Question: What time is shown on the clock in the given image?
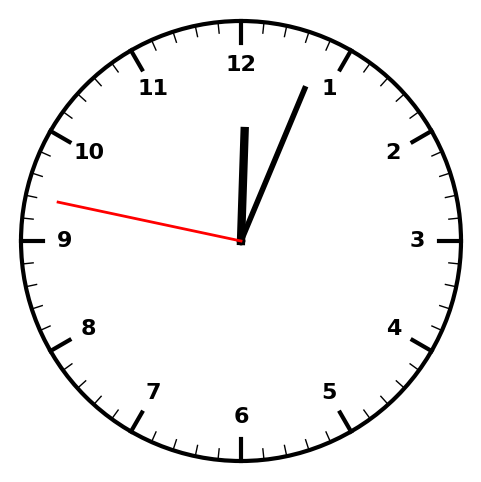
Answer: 12:03:47